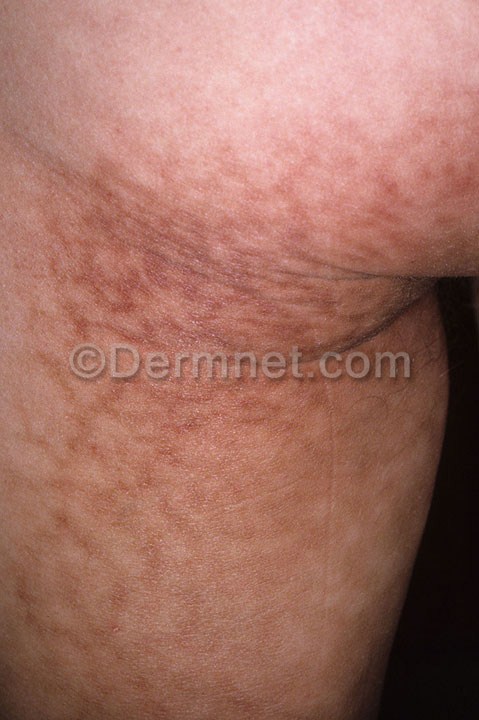
Disease: Light Diseases and Disorders of Pigmentation